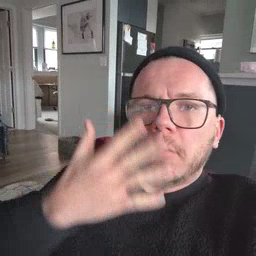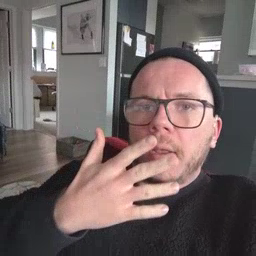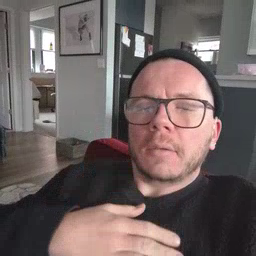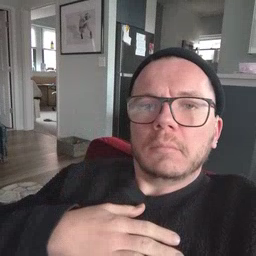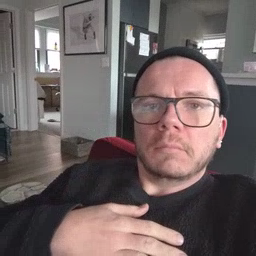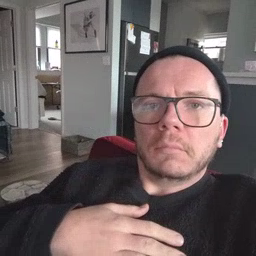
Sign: sad